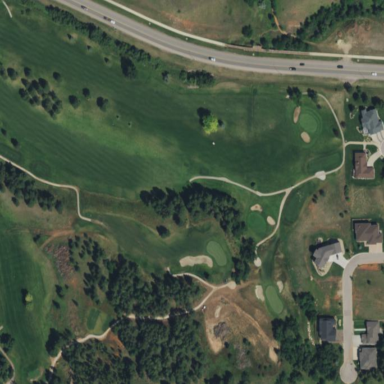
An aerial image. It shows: Grassy area designated as golf fairway.